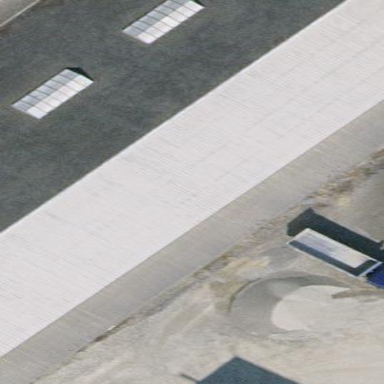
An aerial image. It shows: View of roof of building.